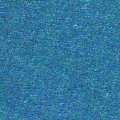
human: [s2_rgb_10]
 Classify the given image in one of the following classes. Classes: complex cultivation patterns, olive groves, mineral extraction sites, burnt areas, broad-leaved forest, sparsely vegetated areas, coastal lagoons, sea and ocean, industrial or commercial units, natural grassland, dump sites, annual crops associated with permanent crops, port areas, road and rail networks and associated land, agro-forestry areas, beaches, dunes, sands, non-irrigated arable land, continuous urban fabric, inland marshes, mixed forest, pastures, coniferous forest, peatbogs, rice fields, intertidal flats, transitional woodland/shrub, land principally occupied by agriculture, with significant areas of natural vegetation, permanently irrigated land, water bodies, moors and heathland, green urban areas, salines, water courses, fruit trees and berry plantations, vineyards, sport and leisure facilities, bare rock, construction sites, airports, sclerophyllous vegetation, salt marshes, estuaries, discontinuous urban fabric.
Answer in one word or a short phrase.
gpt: sea and ocean